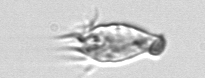
Label: Paratontonia_gracillima